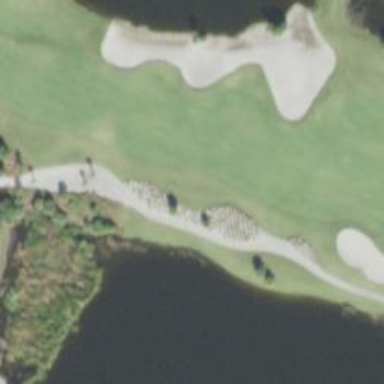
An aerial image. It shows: Path for both roads and golfers.